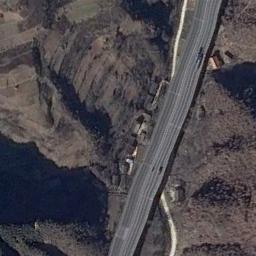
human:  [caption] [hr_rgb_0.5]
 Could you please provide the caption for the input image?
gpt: The freeway goes through the mountain .

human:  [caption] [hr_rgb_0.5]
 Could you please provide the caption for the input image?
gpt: There is wasteland beside the highway .

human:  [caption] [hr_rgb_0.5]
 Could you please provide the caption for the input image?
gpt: There are large brown terraces around the freeway and there are several cars on the freeway .

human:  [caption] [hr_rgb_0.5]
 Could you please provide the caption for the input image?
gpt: A straight freeway goes through the wasteland with some bare trees .

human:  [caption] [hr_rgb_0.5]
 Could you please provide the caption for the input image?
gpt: There are some bare land and lakes beside the freeway .